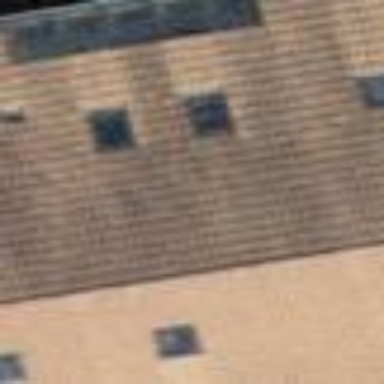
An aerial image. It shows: Residential building.